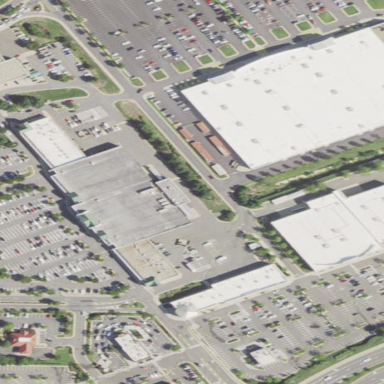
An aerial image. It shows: Retail building housing department store.